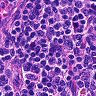
Metastatic tissue present: no